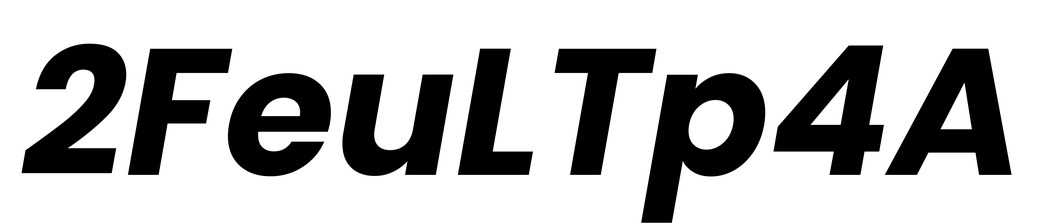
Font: Poppins-BoldItalic